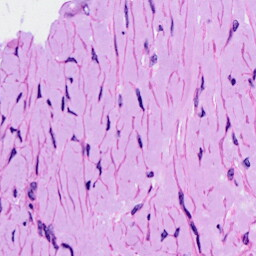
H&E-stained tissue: Ovarian